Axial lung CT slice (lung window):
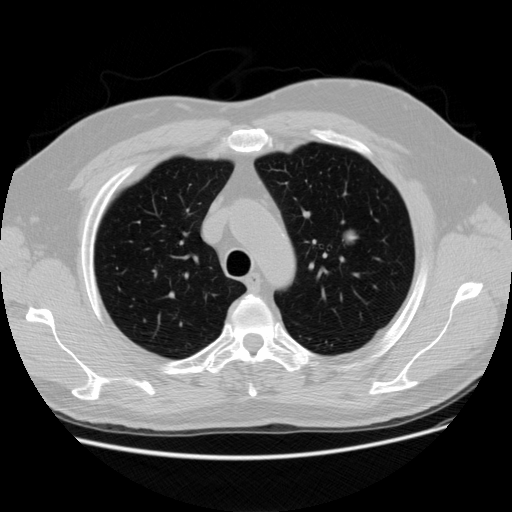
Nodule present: yes
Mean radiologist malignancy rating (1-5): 3.75